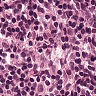
Metastatic tissue present: no